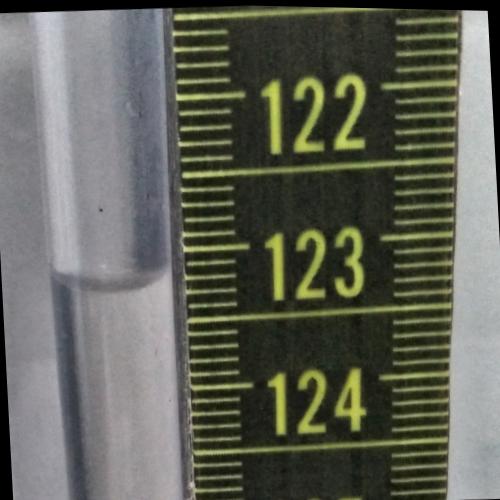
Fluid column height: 123.2 cm